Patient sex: M
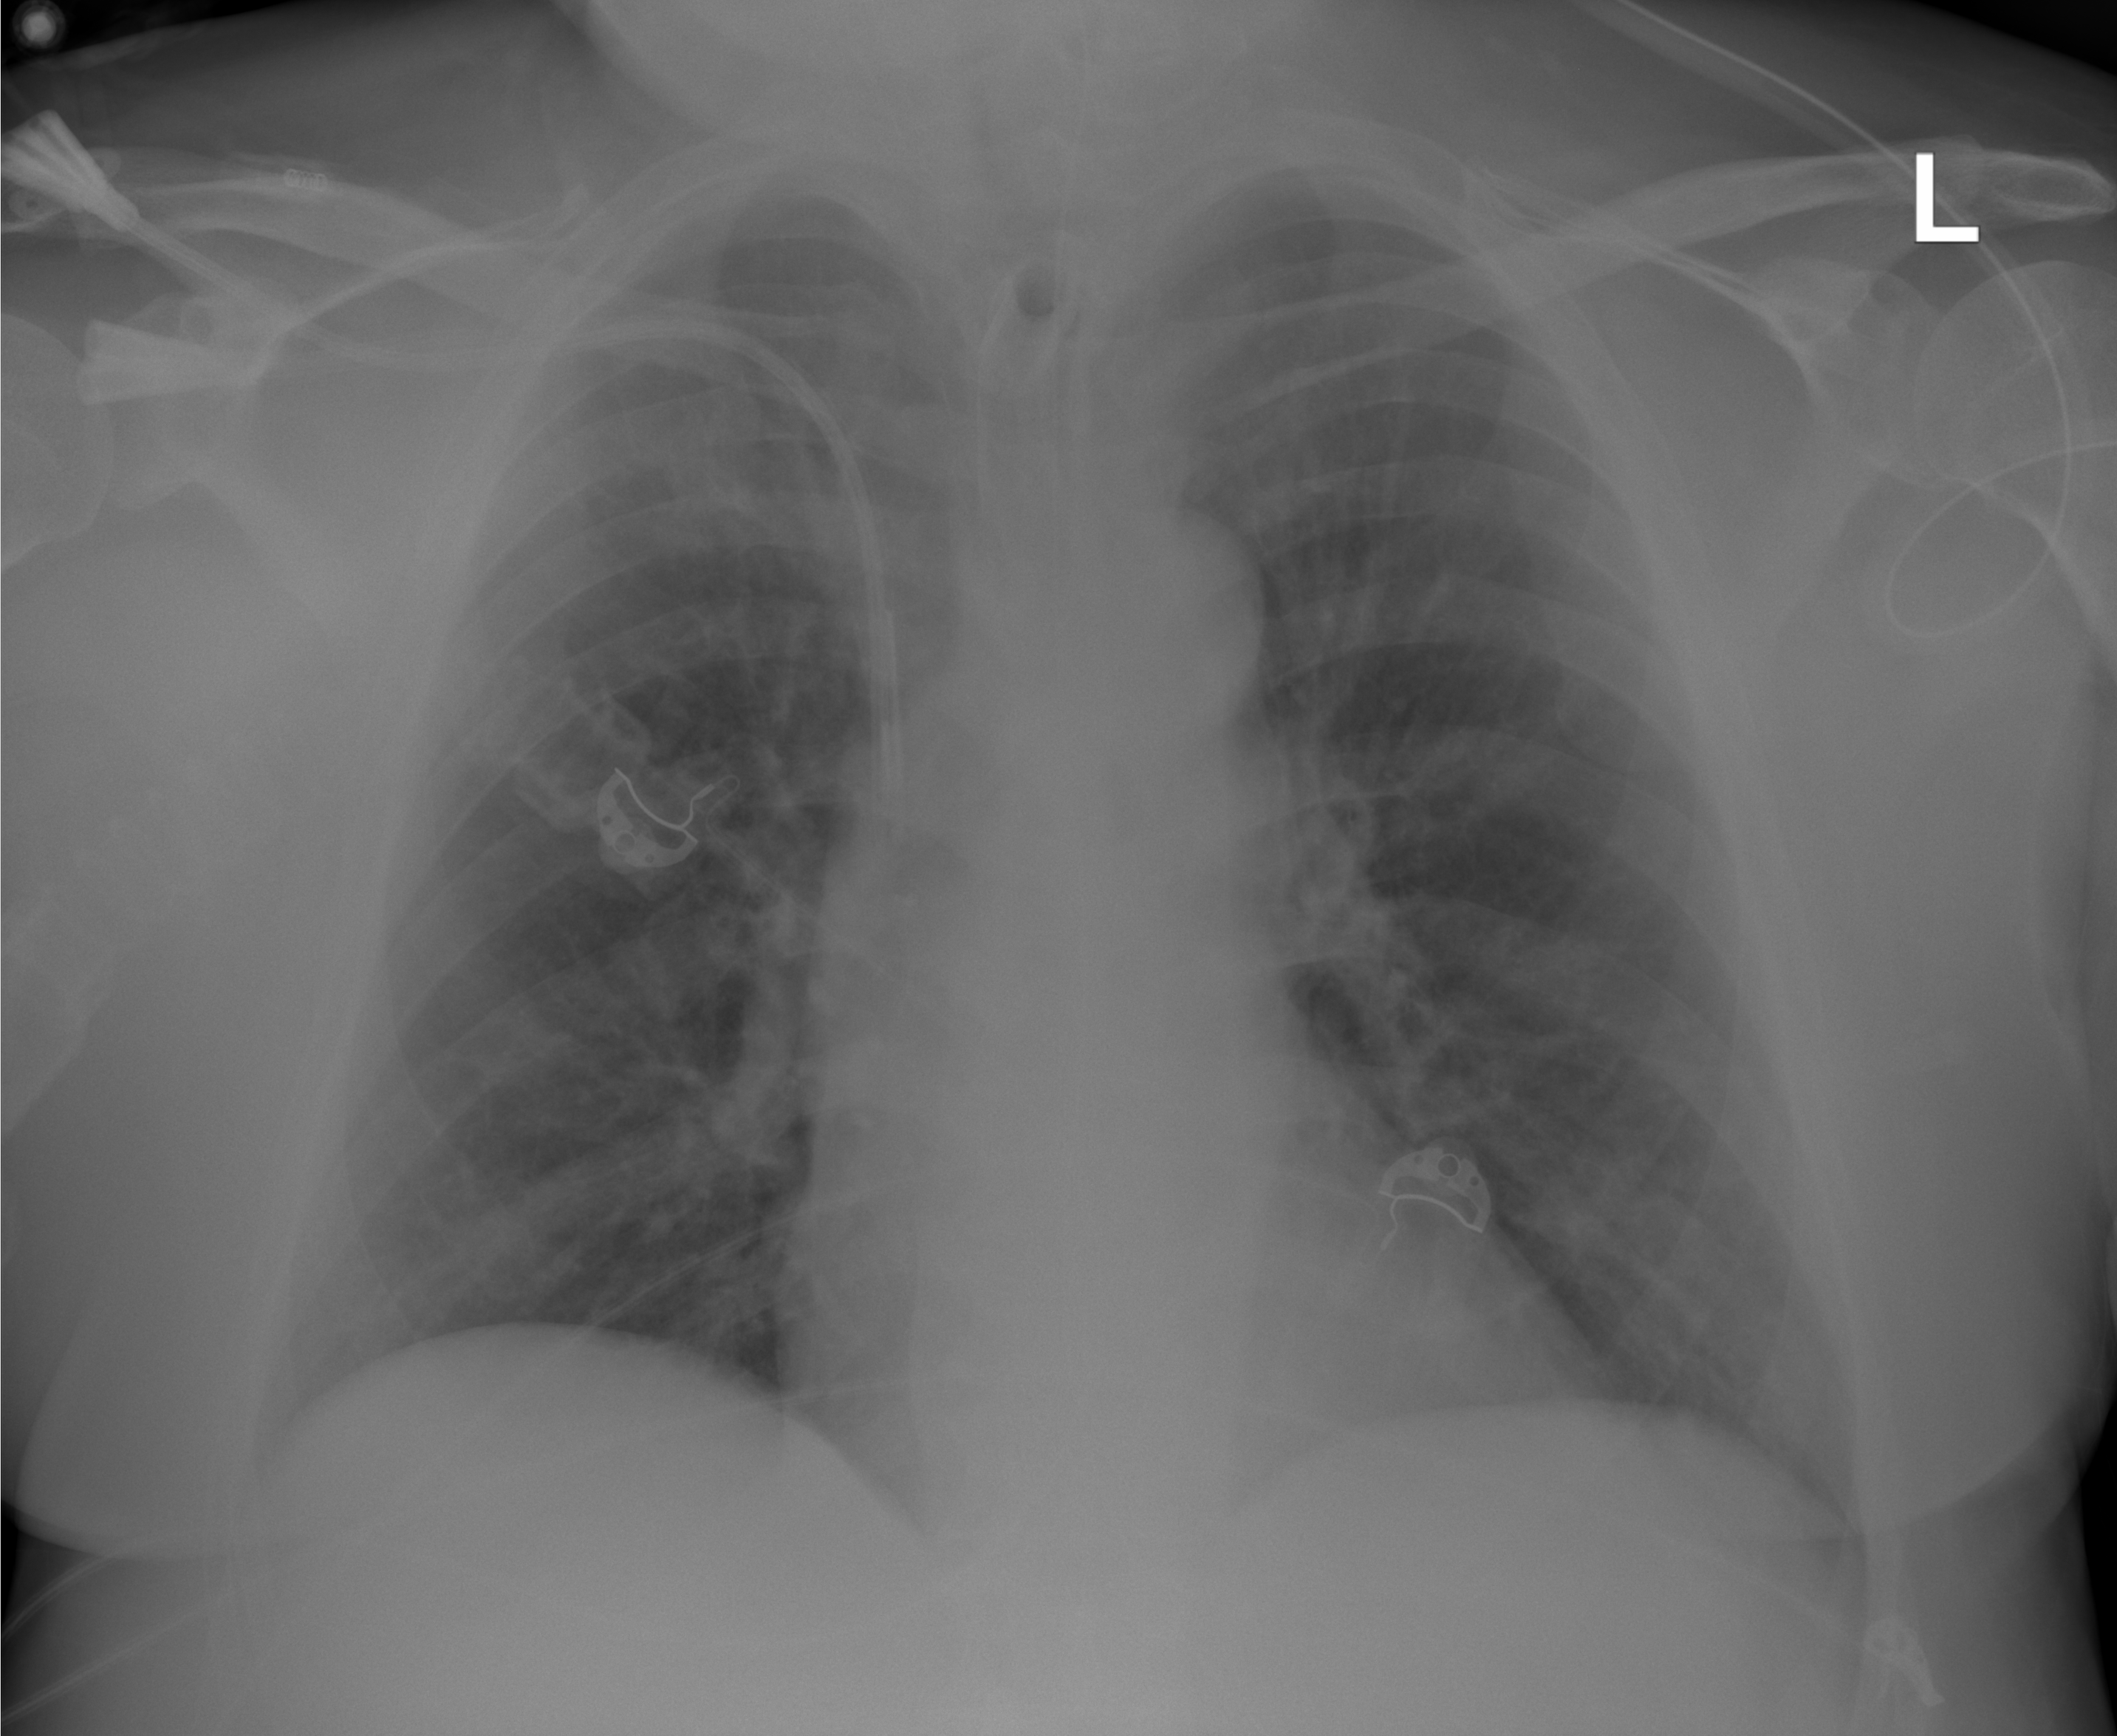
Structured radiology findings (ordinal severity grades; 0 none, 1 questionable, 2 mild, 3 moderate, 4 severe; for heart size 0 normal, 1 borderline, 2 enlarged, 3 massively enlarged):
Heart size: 0
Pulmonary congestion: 2
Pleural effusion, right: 0
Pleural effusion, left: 0
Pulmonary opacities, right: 1
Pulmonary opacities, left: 0
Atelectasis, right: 0
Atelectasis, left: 0